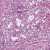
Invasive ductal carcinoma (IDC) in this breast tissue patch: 1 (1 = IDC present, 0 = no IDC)